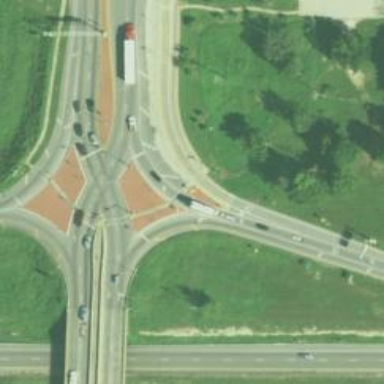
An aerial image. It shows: Motorway link at diverging diamond interchange (DDI) junction.